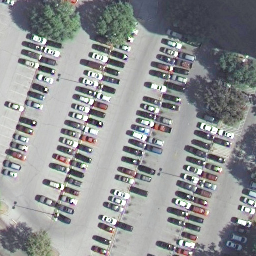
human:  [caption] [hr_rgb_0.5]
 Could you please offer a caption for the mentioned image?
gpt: Lots of cars parked neatly with some plants beside in the parking lot .

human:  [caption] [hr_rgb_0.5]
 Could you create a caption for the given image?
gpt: Lots of cars parked in lines with some plants beside in the parking lot .

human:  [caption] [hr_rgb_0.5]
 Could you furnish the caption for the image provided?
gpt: It is a parking lot with many cars densely arranged .

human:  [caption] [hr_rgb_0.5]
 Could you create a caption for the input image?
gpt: Many cars arranged neatly with some plants beside in the parking lot .

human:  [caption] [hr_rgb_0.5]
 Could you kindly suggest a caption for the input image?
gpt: Many cars densely arranged in the parking lot .